Question: I have a Google Web Application set up in Eclipse and it is connected to a Google App Engine back-end (using datastore to store information) connected with a Java Servlet.
I also have an existing Bootstrap Web Application that contains HTML, CSS, and javascript files. I was wondering if there is any way to import this existing project into my Google Web App and if so, where do I put these files? This is the layout of my Google Web App in Eclipse..

I know that for a Dynamic web project these files go into "Web Content" but this file does not exist for Google Web Applications.
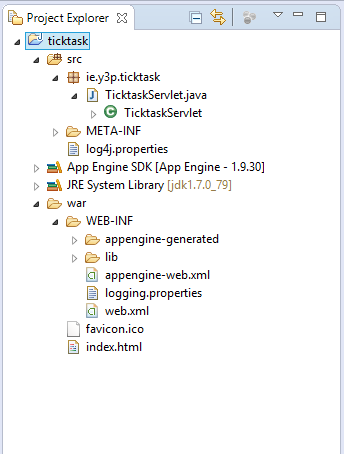
Answer: The top-level directory of a Java EE web module is considered the document root of the application. The document root is where JSP pages, client-side classes and archives, and static web resources, such as HTML/CSS/JS files, are stored.
Hence put such files into your war directory or any subdirectory (e.g. static).
However, . It is a private area of the web application and all files under WEB-INF directory are not accessible from outside (e.g. browser).